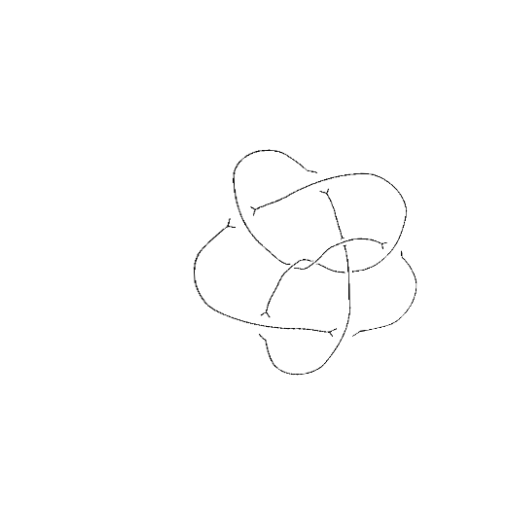
Crossing number: 9